Field crop: maize
Growth stage: 2
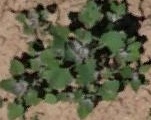
Species: chenopodium